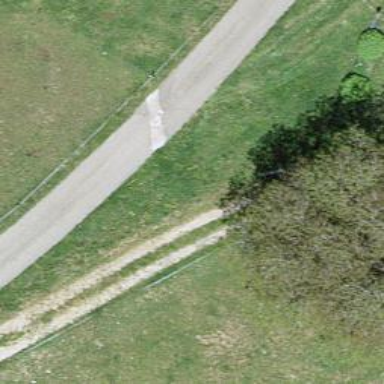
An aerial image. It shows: Track with grade 2 gravel surface.